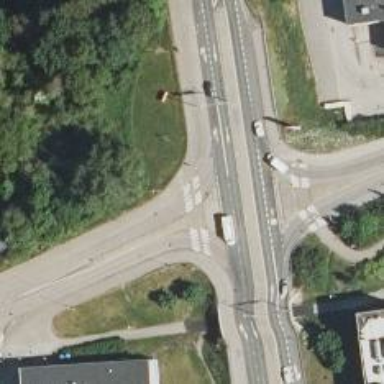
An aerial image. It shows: Marked crossing with pedestrian island.